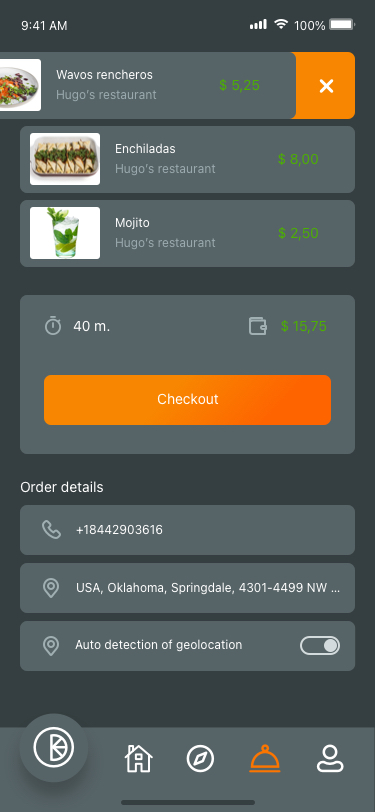
Text in this UI design:
Wavos rencheros
Hugo’s restaurant
$ 5,25
Enchiladas
Hugo’s restaurant
$ 8,00
Mojito
Hugo’s restaurant
$ 2,50
40 m.
$ 15,75
Checkout
Order details
+18442903616
USA, Oklahoma, Springdale, 4301-4499 NW …
Auto detection of geolocation
100%
9:41 AM